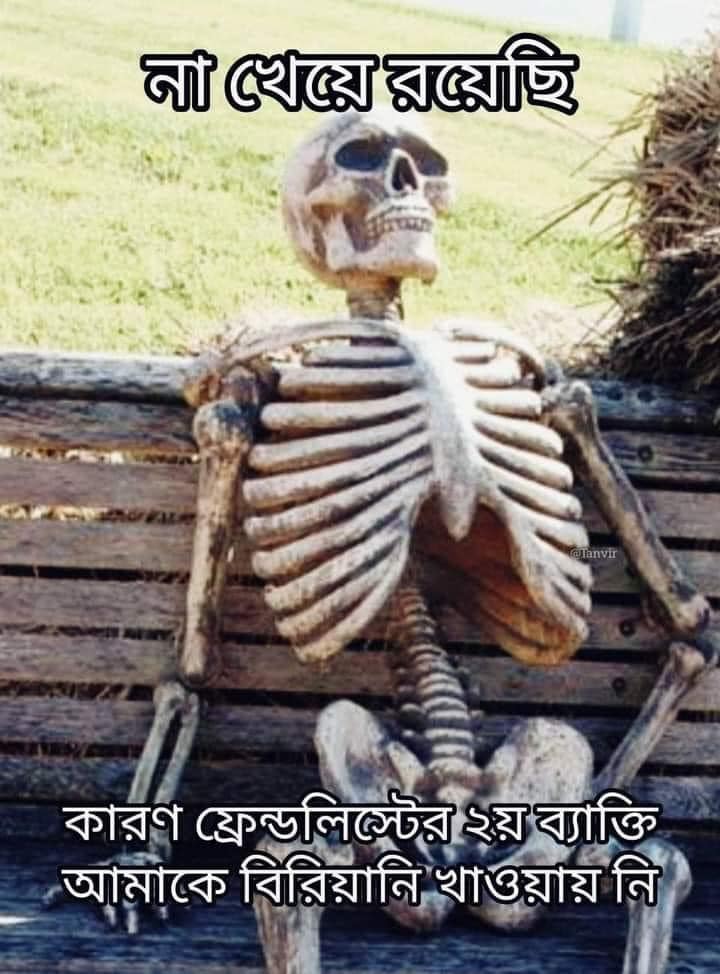
Text: না খেয়ে রয়েছি কারণ ফ্রেন্ডলিস্টের ২য় ব্যাক্তি আমাকে বিরিয়ানি খাওয়ায় নি
Label: Non Hate